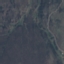
Land use / land cover: HerbaceousVegetation